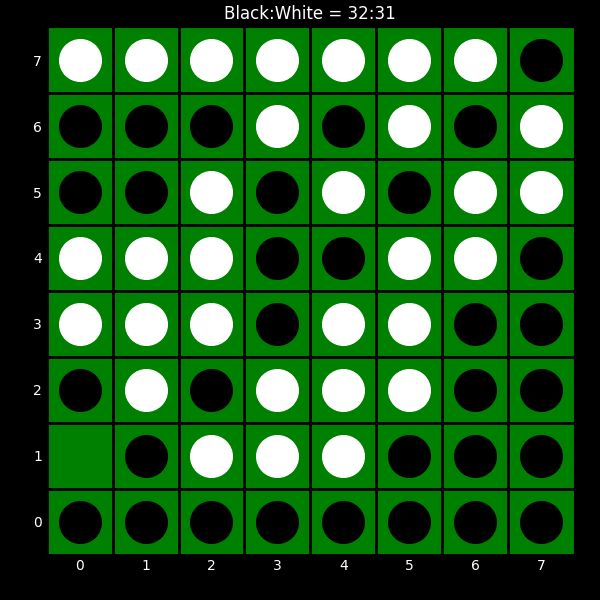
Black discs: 32
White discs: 31